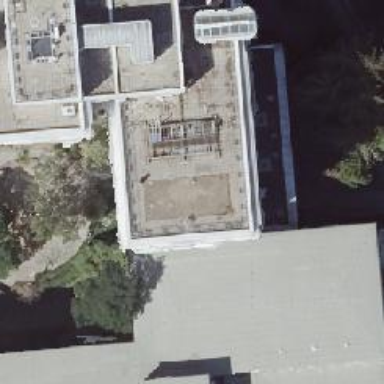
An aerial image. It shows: Part of building.